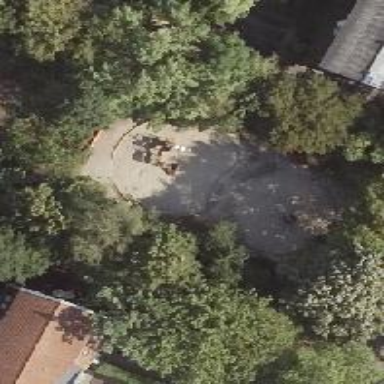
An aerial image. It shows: Playground with slide and climbing frame.